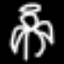
Label: angel